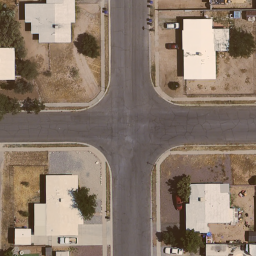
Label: intersection